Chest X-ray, PA view. Patient: 61 years old, sex F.
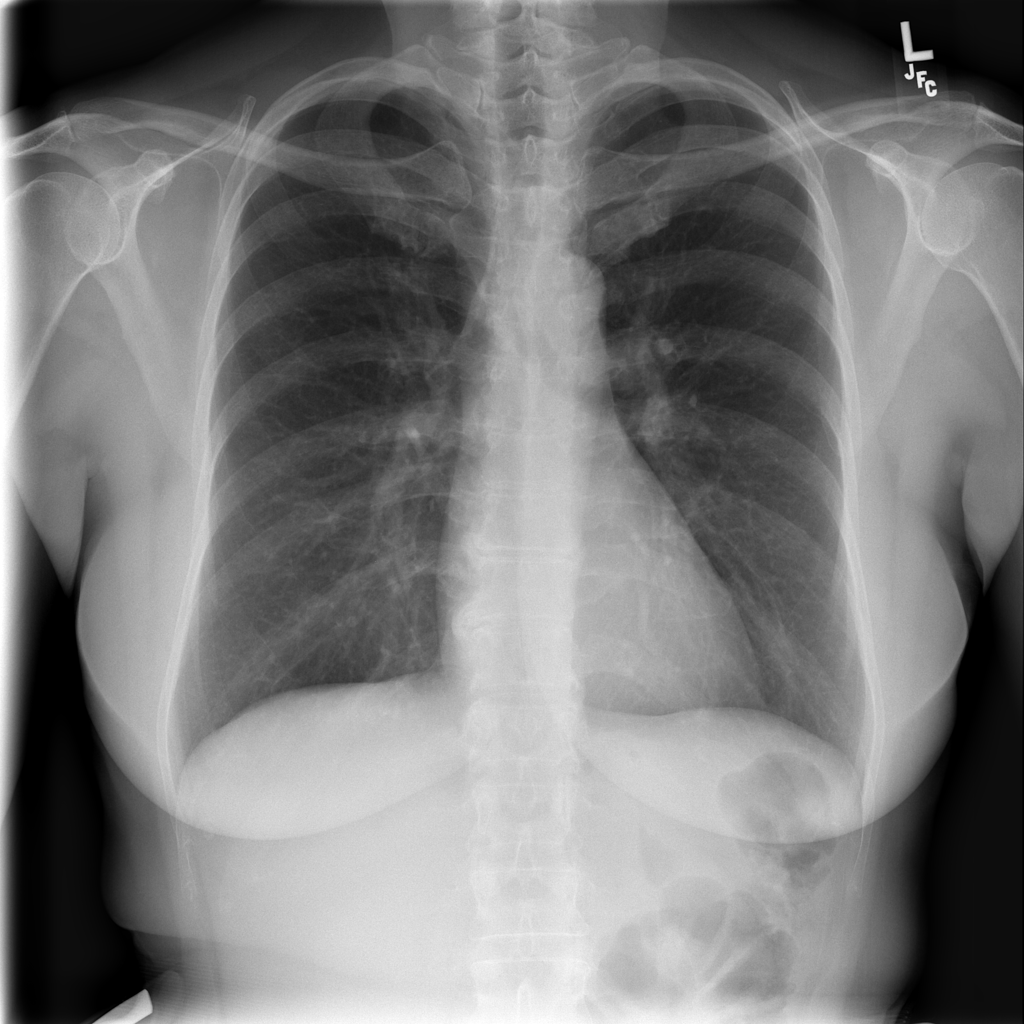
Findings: No Finding